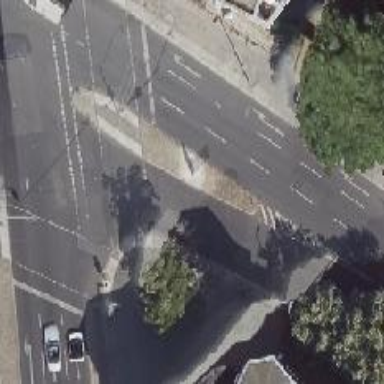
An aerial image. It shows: Road crossing with traffic signals.